Question: i'm trying to bind JSON result to dynamically generated textboxes it is working fine on a single textbox but not working with dynamic generated textbox it is duplicating the same value on all textboxes, i'm sharing what i have done so far:
JQUERY:
'''
function bindAutoComplete(classname) {
$("." + classname).autocomplete({
source: function (request, response) {
$.ajax({
url: '/Admin/Ticket/GetPart',
type: "GET",
dataType: "json",
data: { term: request.term },
success: function (data) {
if (data != null) {
if (data.length > 0) {
response($.map(data, function (item) {
return { label: item.PartNumber, value: item.PartNumber };
}))
}
else {
response([{ label: 'No results found.' }]);
}
}
}
})
},
});
}
function bindData() {
var errormsg = "";
var amount = $('.inputs').val();
$.ajax({
type: "GET",
url: '/Admin/Ticket/GetPart',
data: { 'term': amount },
dataType: "json",
success: function (data) {
if (data != null) {
if (data.length > 0) {
$('.buyingprice').val(data[0].Price);
}
else {
$('.buyingprice').val('');
}
}
},
error: function (jqXHR, exception) {
$('#error').html(jqXHR)
}
});
};
// fetch part number
$(document).ready(function () {
bindAutoComplete('inputs');
$('.inputs').keyup(bindData)
});
$("#AddMore").click(function () {
$("#maintable").each(function () {
var tds = '<tr>';
jQuery.each($('tr:last td', this), function () {
tds += '<td>' + $(this).html() + '</td>';
});
tds += '</tr>';
if ($('tbody', this).length > 0) {
$('tbody', this).append(tds);
// bindData();
bindAutoComplete('inputs');
$("#delete").fadeIn('200');
}
else {
$(this).append(tds);
bindAutoComplete('inputs');
// bindData();
}
});
});
'''
HTML:
'''
<table id="maintable">
<thead>
<tr>
<th>
Part No
</th>
<th>
BP
</th>
</tr>
</thead>
<tbody>
<tr>
<td>
<input class="inputs" type="text" name="abcd" id="PartNumber23" style="width:130px;" />
</td>
<td>
<input class="buyingprice text-box single-line" id="BuyingPrice" name="BuyingPrice" type="text" value="" />
</td>
</tr>
</tbody>
</table>
'''
Output Image

i'm getting result from autocomplete on all dynamic textboxes and binding the values to dynamic textboxes respectively but it is binding the same value on all dynamic textboxes. i have searched internet but couldn't found any solution. please guide me i'm stuck here from 2 days
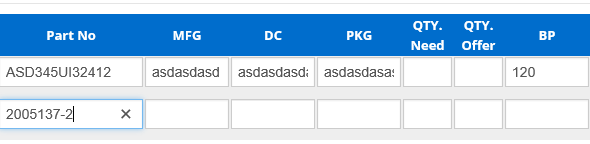
Answer: There are a few potential problems. with you javascript. This
'''
$('.inputs').keyup(bindData)
'''
is binding the keyup only to elements with classname = "input" that existing when the DOM is created. To ensure its bound to dynamically created elements, use
'''
$("#maintable").on('keyup', '.inputs', function() {...
'''
In 'bindData(){..', this line
'''
var amount = $('.inputs').val();
'''
gets the value of the input with classname = "input" (not the one you may want). This line
'''
$('.buyingprice').val(data[0].Price);
'''
sets the value of inputs with classname = "buyingprice" to 'data[0].Price'.
You need to use '$(this)' where you want to refer to the current element.
In '$("#AddMore").click(function () {...'
'''
$("#maintable").each(function () {
'''
seems pointless since you only appear to have one table with id = "maintable", and
'''
bindAutoComplete('inputs');
'''
is re-binding all inputs (including the ones you already bound).